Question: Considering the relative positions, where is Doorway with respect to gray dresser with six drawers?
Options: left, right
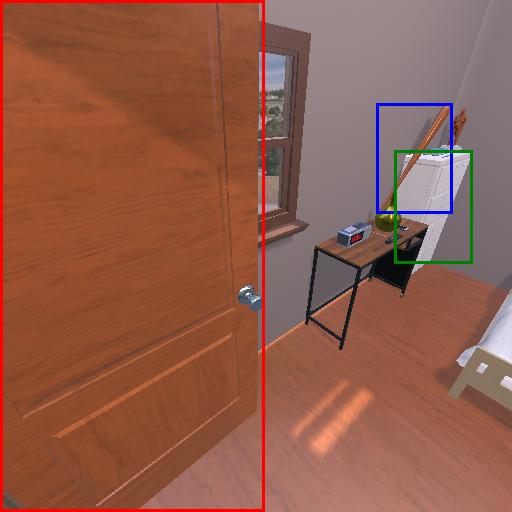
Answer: left